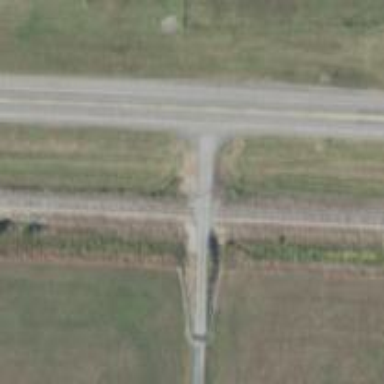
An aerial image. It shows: Railway level crossing.